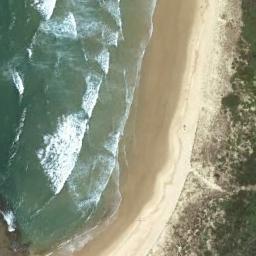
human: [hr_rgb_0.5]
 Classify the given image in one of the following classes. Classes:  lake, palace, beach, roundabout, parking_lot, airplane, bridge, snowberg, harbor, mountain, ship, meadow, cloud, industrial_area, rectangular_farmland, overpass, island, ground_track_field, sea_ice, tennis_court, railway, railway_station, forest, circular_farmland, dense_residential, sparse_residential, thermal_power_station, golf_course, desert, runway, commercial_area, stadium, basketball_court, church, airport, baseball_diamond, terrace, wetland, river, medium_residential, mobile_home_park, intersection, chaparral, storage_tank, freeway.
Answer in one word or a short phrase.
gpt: beach